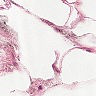
Metastatic tissue present: no